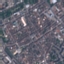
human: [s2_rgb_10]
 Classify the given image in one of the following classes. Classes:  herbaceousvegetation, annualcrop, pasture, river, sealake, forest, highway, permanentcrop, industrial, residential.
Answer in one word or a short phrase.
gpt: Residential